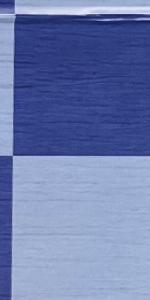
Label: Empty